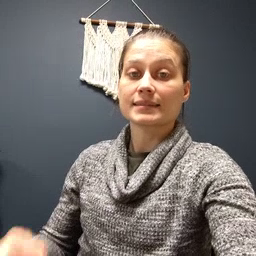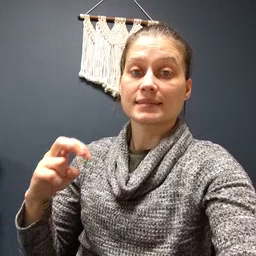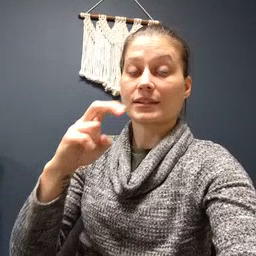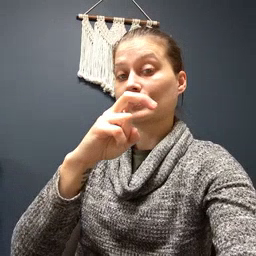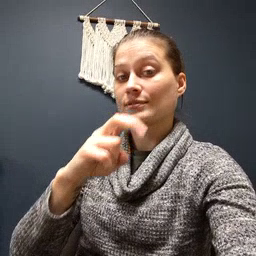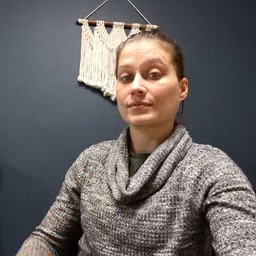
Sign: stairs